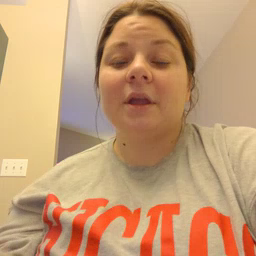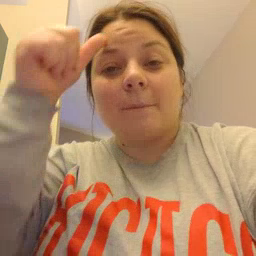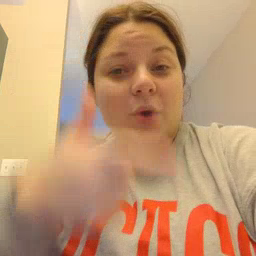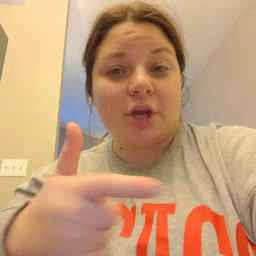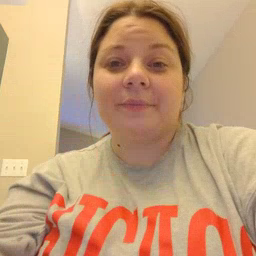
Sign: brother